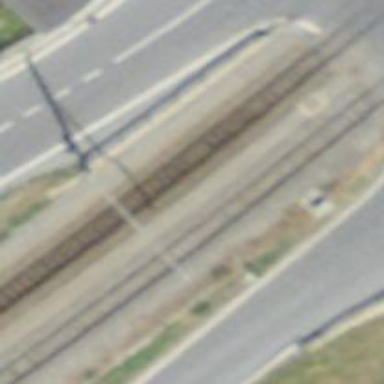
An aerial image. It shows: Narrow-gauge railway with 1 track. The tracks are electrified with contact line.